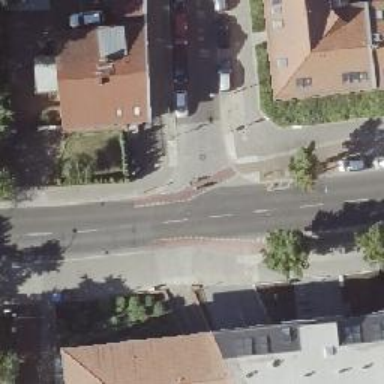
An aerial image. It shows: Residential road with asphalt surface. There are separate sidewalks on both sides.